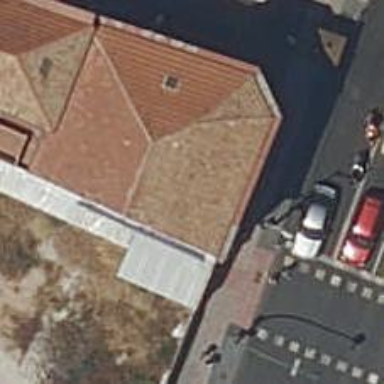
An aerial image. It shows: Fast food establishment.